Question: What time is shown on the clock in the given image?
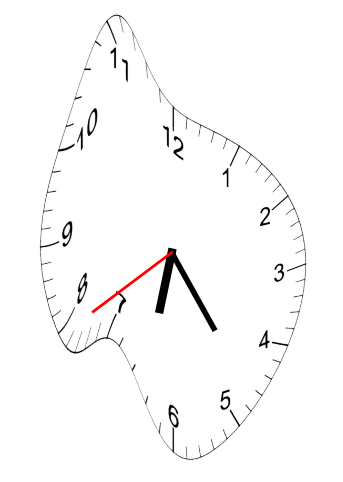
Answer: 06:23:39